Question: Following workflow is intended: User clicks a Button -> At the selected TreeItem a new TreeItem should be created. The selected TreeItem should get expanded and the new TreeItem should be displayed and entering in editing-mode, as displayed in the following screenshot:

Unfortunatly the editing-mode seems to be canceled immediately in 99%, just in really rare cases the cell is staying in editing-mode. I tried implementing my own CellFactories and Editable-Cells, but for this usecase I always end up in the same situation. Anyone knows what I am doing wrong here?
I created a small example to demonstrate the case.
'''
/**
* Small Example for EditableState not initialized Case.
*
* @author mst
*/
public class TreeTableViewCreateExpandAndEditMain extends Application
{
@Override
public void start( final Stage primaryStage )
{
TreeItem<Item> root = new TreeItem<>( new Item( 1, "Root" ) );
TreeItem<Item> item1 = new TreeItem<>( new Item( 2, "Item1" ) );
TreeItem<Item> item11 = new TreeItem<>( new Item( 3, "Item11" ) );
TreeItem<Item> item2 = new TreeItem<>( new Item( 4, "Item2" ) );
TreeItem<Item> item3 = new TreeItem<>( new Item( 5, "Item3" ) );
TreeItem<Item> item31 = new TreeItem<>( new Item( 6, "Item31" ) );
root.getChildren().add( item1 );
item1.getChildren().add( item11 );
root.getChildren().add( item2 );
root.getChildren().add( item3 );
item3.getChildren().add( item31 );
TreeTableColumn<Item, Integer> columnId = new TreeTableColumn<>( "ColumnId" );
TreeTableColumn<Item, String> columnName = new TreeTableColumn<>( "ColumnName" );
columnId.setCellValueFactory( new TreeItemPropertyValueFactory<Item, Integer>( "id" ) );
columnName.setCellValueFactory( new TreeItemPropertyValueFactory<Item, String>( "name" ) );
columnName.setCellFactory( TextFieldTreeTableCell.forTreeTableColumn() );
columnName.setOnEditCommit( new EventHandler<CellEditEvent<Item, String>>()
{
@Override
public void handle( final CellEditEvent<Item, String> event )
{
final Item item = event.getRowValue().getValue();
System.out.println( "Change Item " + item + " from " + event.getOldValue() + " to new value "
+ event.getNewValue() );
item.setName( event.getNewValue() );
}
} );
final TreeTableView<Item> treeTableView = new TreeTableView<>( root );
treeTableView.getColumns().add( columnName );
treeTableView.getColumns().add( columnId );
treeTableView.setShowRoot( false );
treeTableView.setColumnResizePolicy( TreeTableView.CONSTRAINED_RESIZE_POLICY );
treeTableView.setEditable( true );
BorderPane layout = new BorderPane();
Button button = new Button( "DoAction!" );
button.setOnAction( new EventHandler<ActionEvent>()
{
@Override
public void handle( final ActionEvent event )
{
/*
* This Method should create a new node at the currently selected node, expand the selected node and start editing the new created node.
*/
final TreeItem<Item> selectedItem = treeTableView.getSelectionModel().getSelectedItem();
final TreeItem<Item> newItem =
new TreeItem<>( new Item( 100, "newItemFor" + selectedItem.getValue().getName() ) );
selectedItem.getChildren().add( newItem );
selectedItem.expandedProperty().set( true );
final int rowIndex = treeTableView.getRow( newItem );
treeTableView.edit( rowIndex, columnName );//Does 99% not start or get canceled, why?
}
} );
layout.setCenter( treeTableView );
layout.setBottom( button );
Scene scene = new Scene( layout, 400, 400 );
primaryStage.setScene( scene );
primaryStage.show();
}
public static void main( final String[] args )
{
launch( args );
}
}
'''
DataClass:
'''
public class Item
{
private final IntegerProperty id = new SimpleIntegerProperty();
private final StringProperty name = new SimpleStringProperty();
public Item( final int id, final String name )
{
this.id.set( id );
this.name.set( name );
}
public int getId()
{
return id.get();
}
public String getName()
{
return name.get();
}
public void setId( final int id )
{
this.id.set( id );
}
public void setName( final String name )
{
this.name.set( name );
}
public IntegerProperty idProperty()
{
return id;
}
public StringProperty nameProperty()
{
return name;
}
}
'''
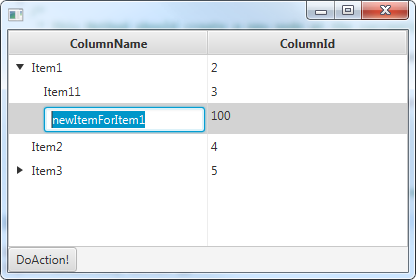
Answer: Your code worked in 1.8.0_20-ea on XP for me.
I've often had trouble with the table losing focus and other strange behaviour after edits. Sometimes you have to re-focus the table or cell you want. I keep updating java in hopes it will all work one day.